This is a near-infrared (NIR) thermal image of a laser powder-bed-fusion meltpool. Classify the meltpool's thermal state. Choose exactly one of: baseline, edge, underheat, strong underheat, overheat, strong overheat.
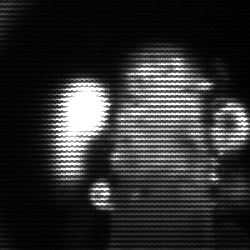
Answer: strong underheat